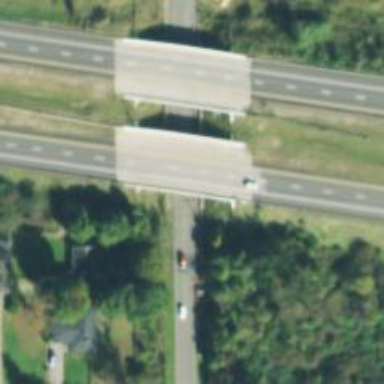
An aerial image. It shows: Viaduct bridge on motorway.